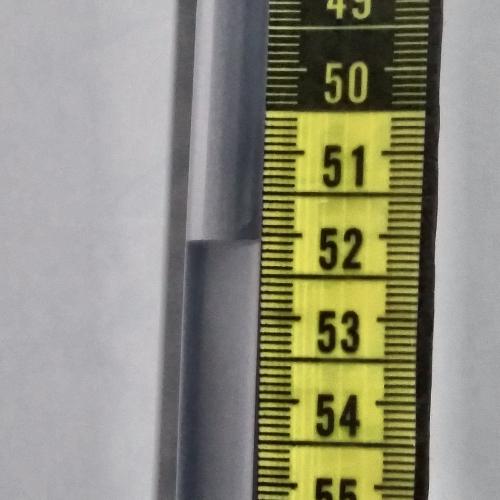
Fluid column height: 52.1 cm